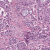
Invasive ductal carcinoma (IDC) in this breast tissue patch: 1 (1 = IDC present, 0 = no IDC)